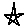
Label: star